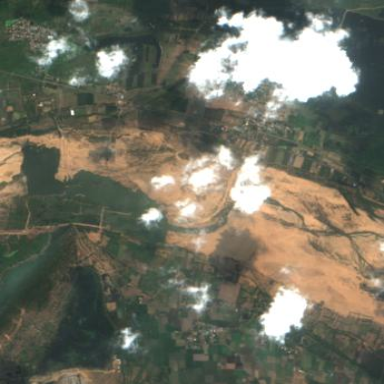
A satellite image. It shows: Quarry area with sand as the primary resource.